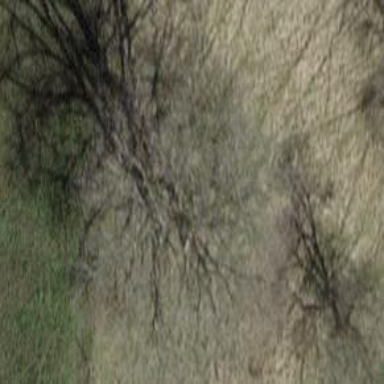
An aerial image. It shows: Single tag "natural: tree."